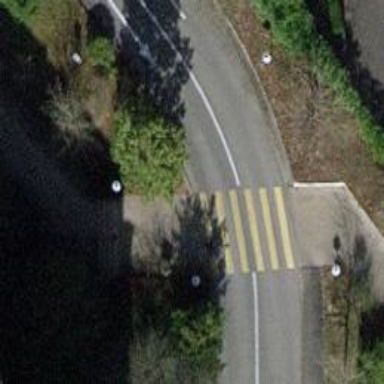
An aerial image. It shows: Zebra crossing on the road.